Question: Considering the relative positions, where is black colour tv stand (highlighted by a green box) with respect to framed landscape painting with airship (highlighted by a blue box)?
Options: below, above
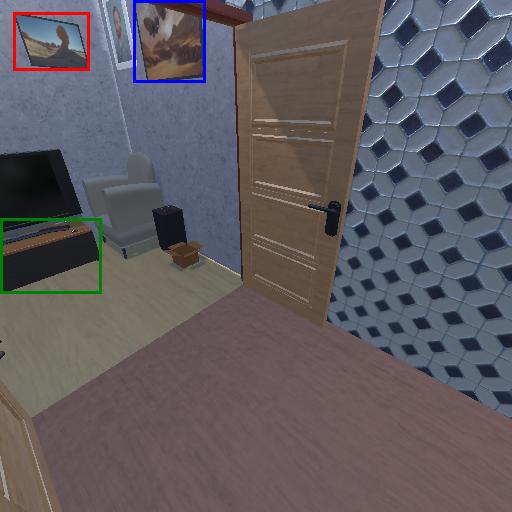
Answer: below